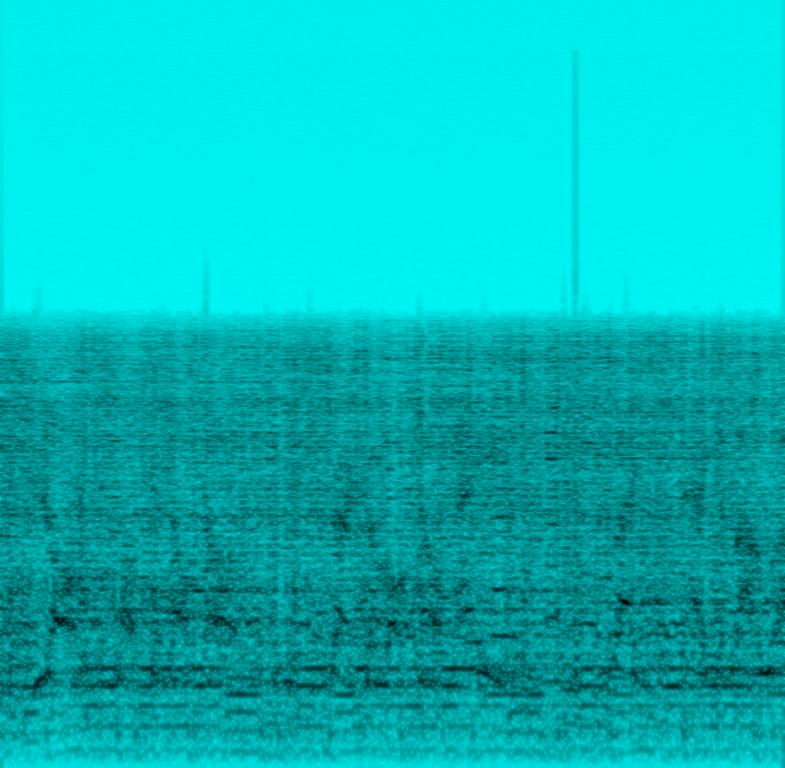
The low quality recording features a live performance of a metal song and it consists of screaming male vocal singing over energetic, muffled instrumental. The recording is crushed, loud, distorted and mono - everything that the metal live performance should be.